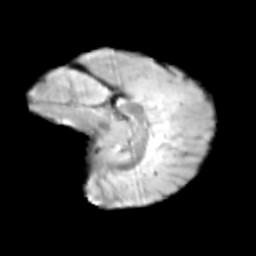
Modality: T2w
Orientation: sagittal
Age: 11
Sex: female
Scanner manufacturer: siemens
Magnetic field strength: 3 T
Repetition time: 3.8 s
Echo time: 0.07 s